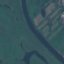
Land use / land cover class: River